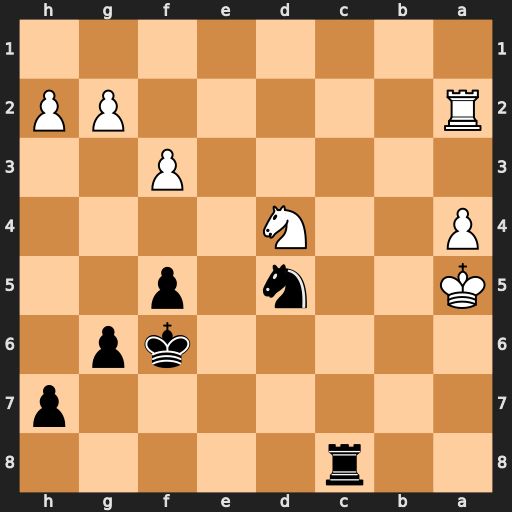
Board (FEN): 2r5/7p/5kp1/K2n1p2/P2N4/5P2/R5PP/8
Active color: b
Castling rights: -
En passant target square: -
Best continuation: Ra8+ Kb5 Nc3+ Kb4 Nxa2+